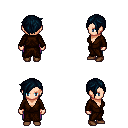
a pixel art fantasy rpg character, female body template, human, light skin, brown robe, magenta pants, raven pixie cut hairstyle, brown shoes, four views (front, back, left, right), 2x2 character sprite sheet, small pixel art, hard edges, no anti-aliasing